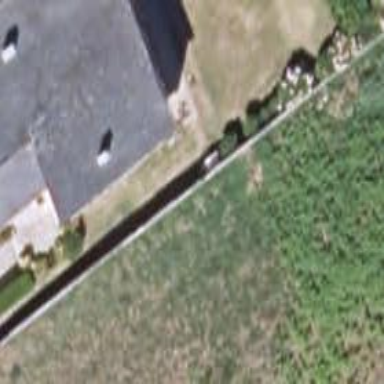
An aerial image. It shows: Fence is in the image.